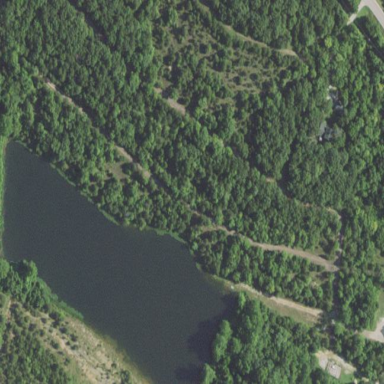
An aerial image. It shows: Lake surrounded by reservoir.